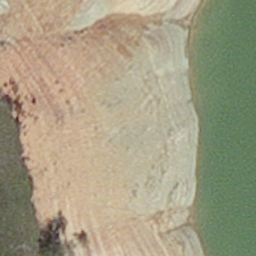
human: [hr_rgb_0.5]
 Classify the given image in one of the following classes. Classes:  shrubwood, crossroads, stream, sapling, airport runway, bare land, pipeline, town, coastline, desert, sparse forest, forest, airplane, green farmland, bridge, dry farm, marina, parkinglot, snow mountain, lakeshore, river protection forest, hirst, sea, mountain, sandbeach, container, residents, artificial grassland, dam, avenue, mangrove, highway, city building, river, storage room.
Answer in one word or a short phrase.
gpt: hirst